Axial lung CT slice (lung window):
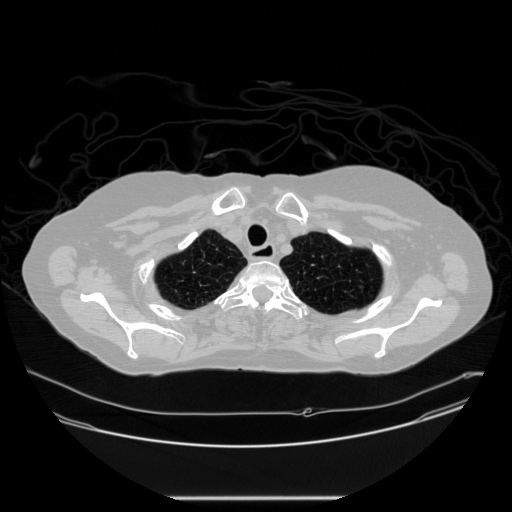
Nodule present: no